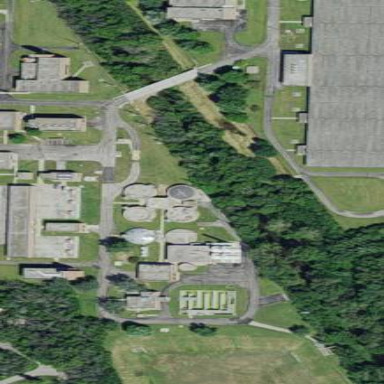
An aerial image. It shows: Wastewater plant.